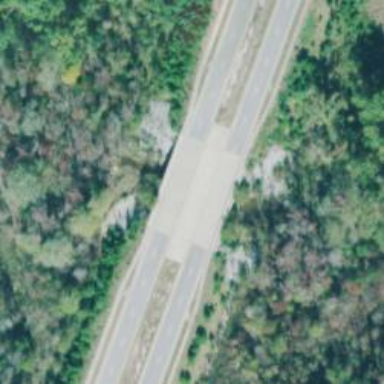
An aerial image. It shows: Secondary road crossing bridge.